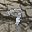
Label: 7